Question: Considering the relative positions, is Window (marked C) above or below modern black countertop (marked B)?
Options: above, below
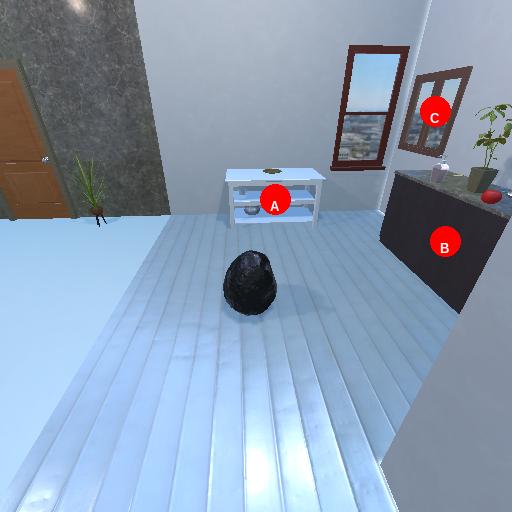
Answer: above